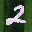
Label: 2